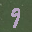
Label: 9